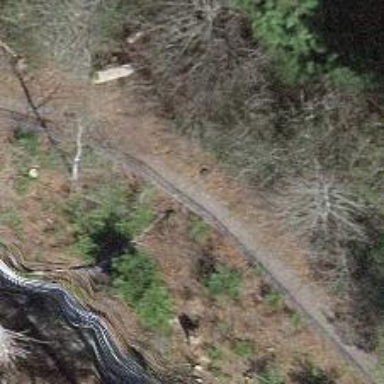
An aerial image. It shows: Path.